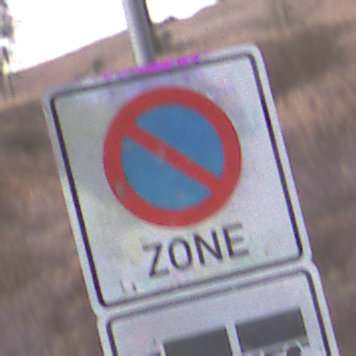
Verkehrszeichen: BeginnEingeschraenktesHalteverbotZone
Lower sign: HinweisDurchSinnbild16
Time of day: SunriseSunset
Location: Outdoor (Suburban)
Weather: PartlyCloudy
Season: NotSpecified
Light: Natural